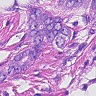
Metastatic tissue present: yes